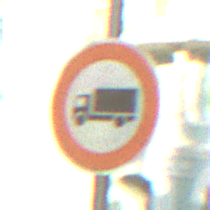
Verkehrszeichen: VerbotFuerKraftfahrzeugeUeberDreiKommaFuenfTonnen
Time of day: SunriseSunset
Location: Outdoor (Suburban)
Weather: PartlyCloudy
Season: NotSpecified
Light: Natural